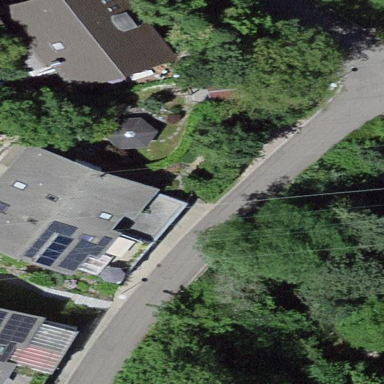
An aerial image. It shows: Semi-detached house with gabled roof.